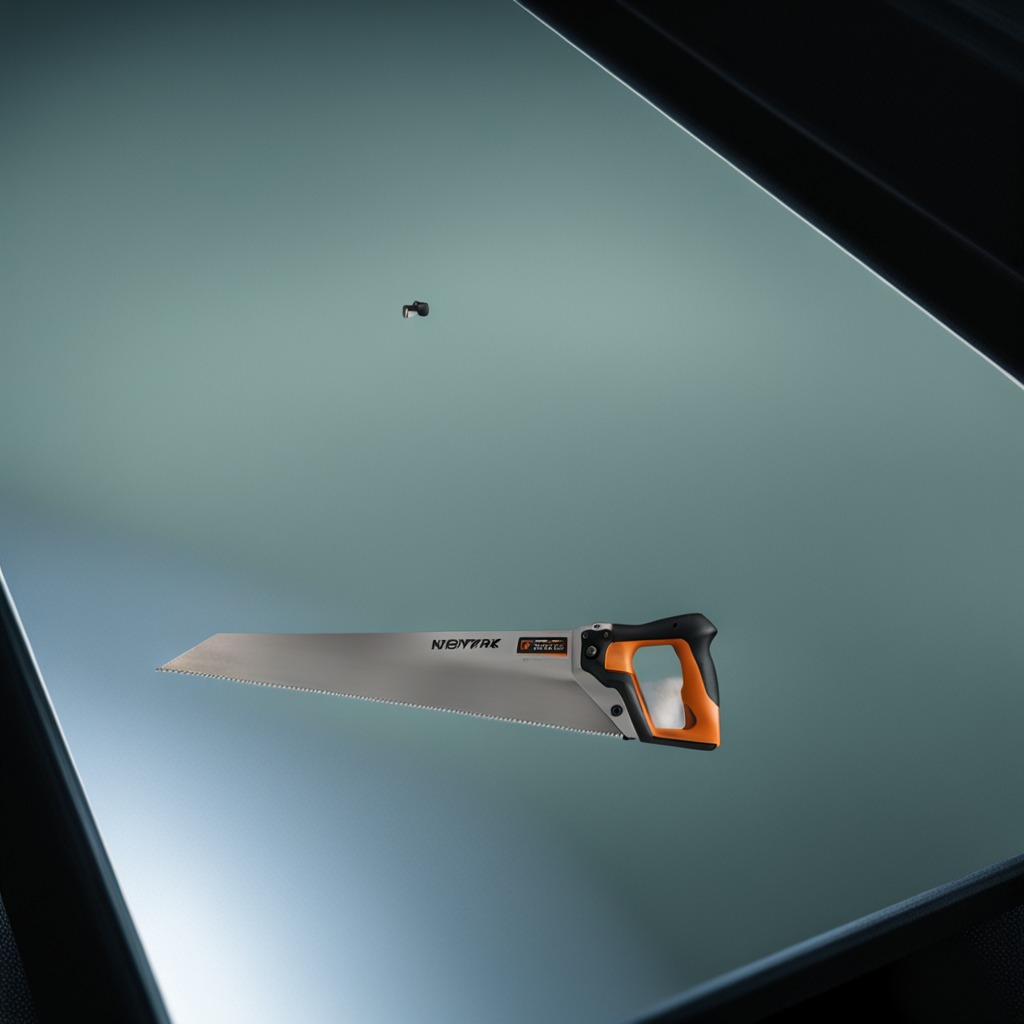
A metal saw lies on a clean empty table in a railway signal maintenance room.